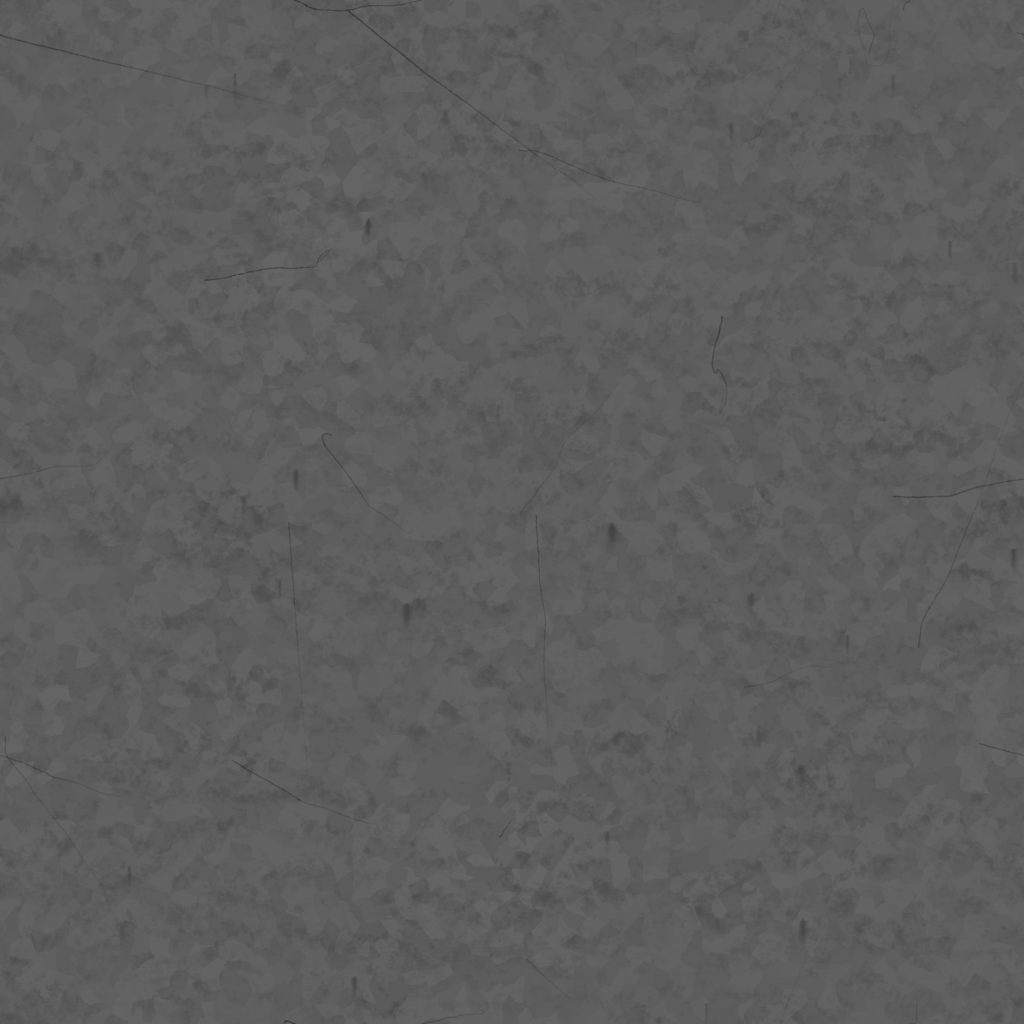
Texture map type: Roughness